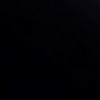
Label: space